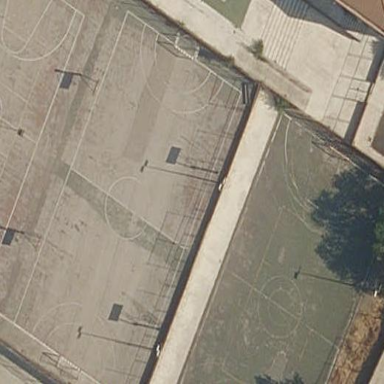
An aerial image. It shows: Soccer pitch for leisure land activities.